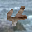
Label: 4